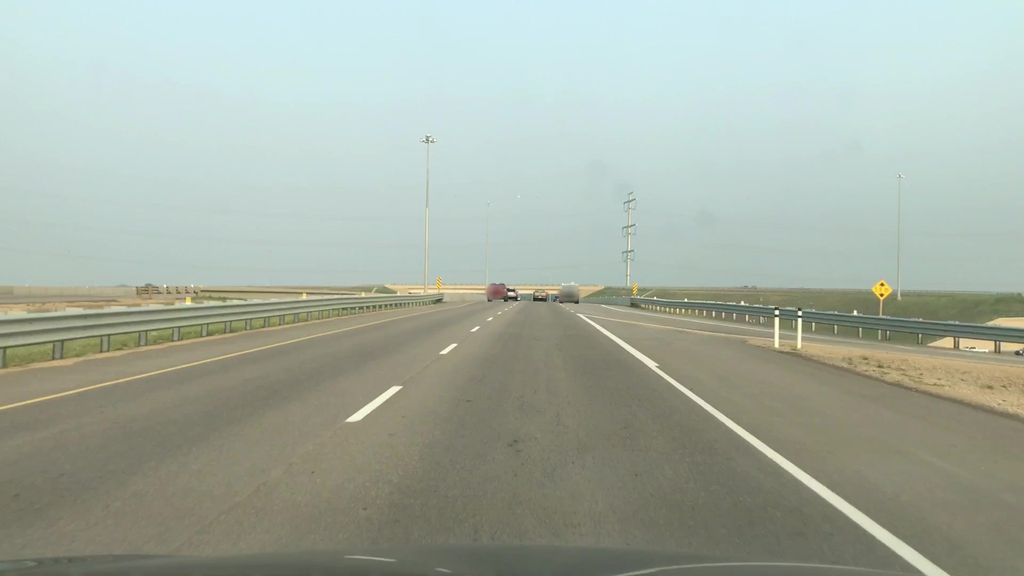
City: edmonton